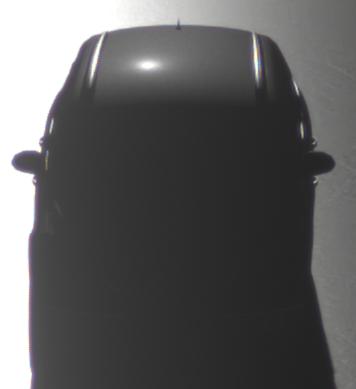
Make: Buick
Model: Enclave
Detailed model: GMT967
Model produced from: 2007
Model produced until: 2017
Doors: 5
Color: gray
Road condition: wet road
Daytime: morning or afternoon
Contrast: high contrast